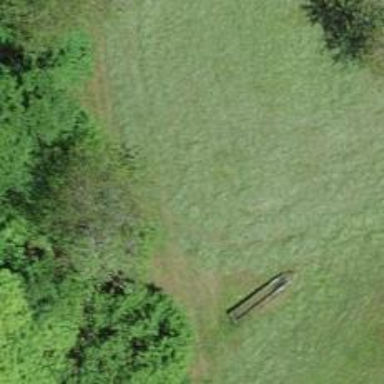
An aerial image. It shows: Path covered with grass.